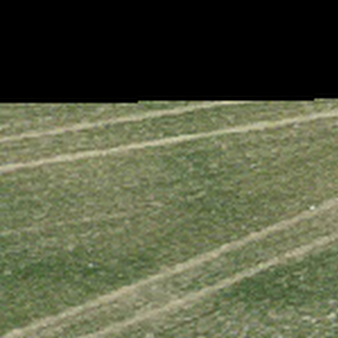
Label: other